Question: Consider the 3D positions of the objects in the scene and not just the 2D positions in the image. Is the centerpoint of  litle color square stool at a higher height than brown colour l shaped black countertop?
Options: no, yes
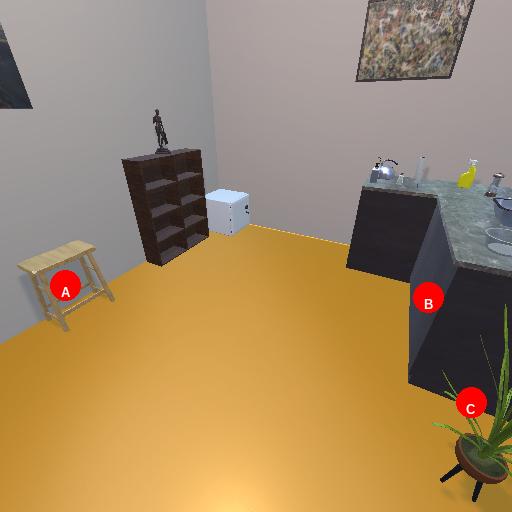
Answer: no